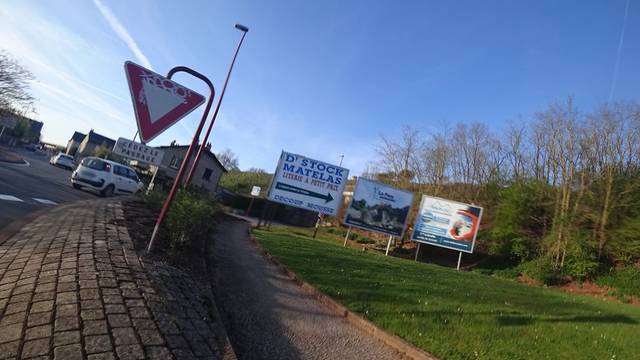
Region: France
Coordinates: 44.365, 2.574